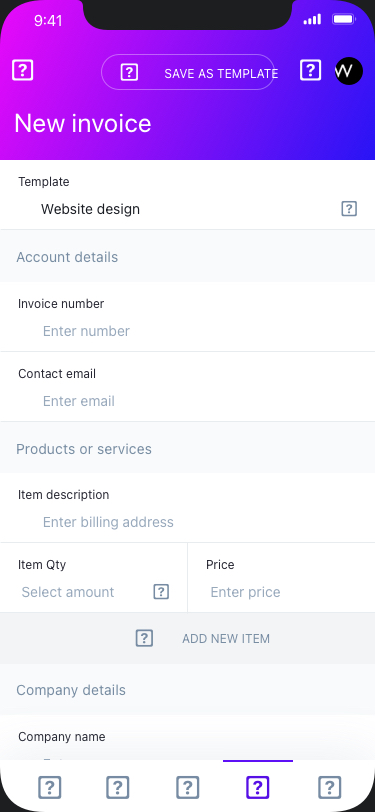
Text in this UI design:
Company details

Account details
Products or services
